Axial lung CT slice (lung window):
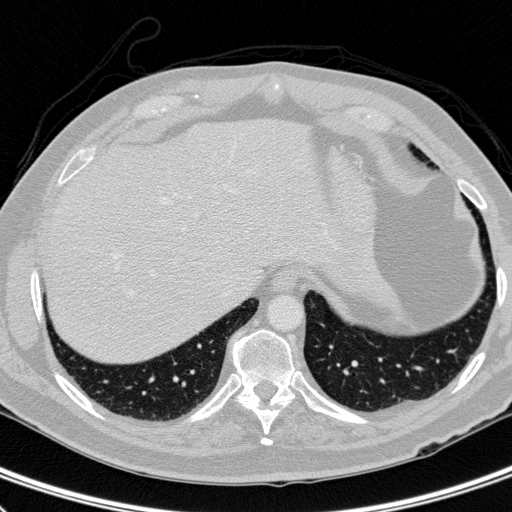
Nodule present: no